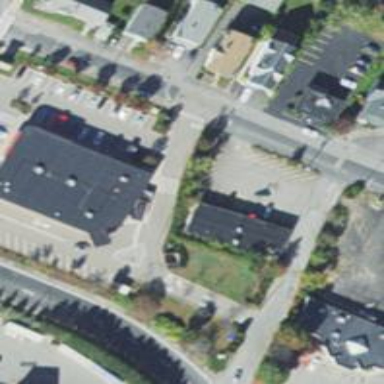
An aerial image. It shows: Building that is pharmacy providing healthcare services.